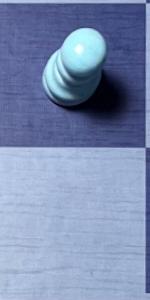
Label: Empty